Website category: university
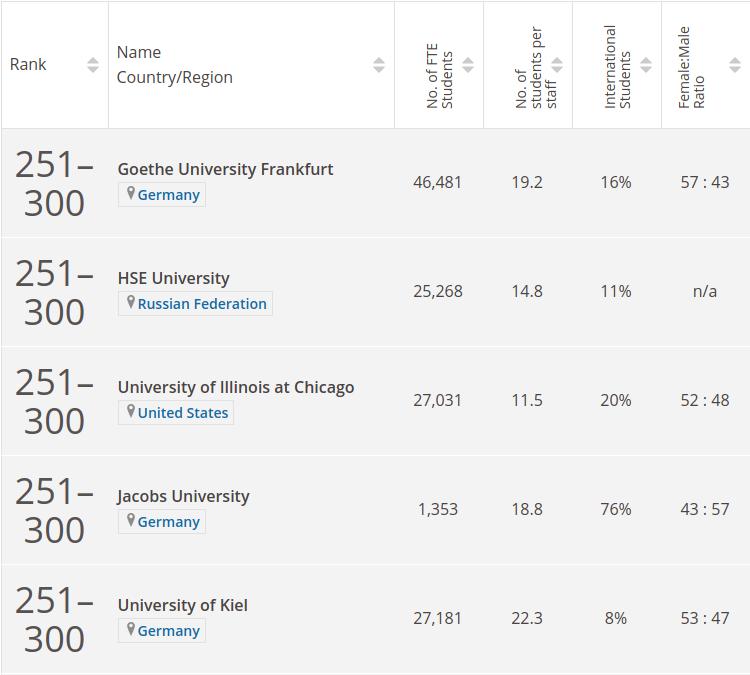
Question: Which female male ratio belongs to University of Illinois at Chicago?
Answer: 52 : 48

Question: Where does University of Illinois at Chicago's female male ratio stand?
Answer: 52 : 48

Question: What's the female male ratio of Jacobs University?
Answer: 43 : 57

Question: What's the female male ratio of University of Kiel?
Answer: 53 : 47

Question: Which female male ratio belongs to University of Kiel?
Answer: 53 : 47

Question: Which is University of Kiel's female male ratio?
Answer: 53 : 47

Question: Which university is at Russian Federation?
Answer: HSE University

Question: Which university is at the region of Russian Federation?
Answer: HSE University

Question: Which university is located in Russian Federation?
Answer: HSE University

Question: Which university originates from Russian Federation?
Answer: HSE University

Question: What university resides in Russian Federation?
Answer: HSE University

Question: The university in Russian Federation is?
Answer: HSE University

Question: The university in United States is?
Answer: University of Illinois at Chicago

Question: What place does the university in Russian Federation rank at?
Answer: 251300

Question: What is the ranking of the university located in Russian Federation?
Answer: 251300

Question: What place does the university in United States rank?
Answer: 251300

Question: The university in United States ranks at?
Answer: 251300